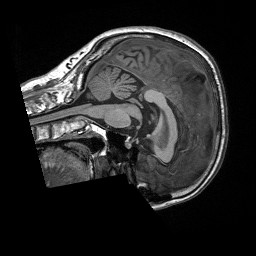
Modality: T1w
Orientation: sagittal
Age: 63
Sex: female
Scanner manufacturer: siemens
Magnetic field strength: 3 T
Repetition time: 2.4 s
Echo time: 0.00226 s